Question: I am using the following script to pull the calendar info out of the mysql database and display it on the page. I am trying to re format the date from the standard Mysql date format , but when retrieving it from the database am getting the following error :
'''
Warning: date_format() expects parameter 1 to be DateTime, string given in C:\easyphp\www winfocus\managecalendar.php on line 24
Warning: date_format() expects parameter 1 to be DateTime, string given in C:\easyphp\www winfocus\managecalendar.php on line 24
Warning: date_format() expects parameter 1 to be DateTime, string given in C:\easyphp\www winfocus\managecalendar.php on line 24
Warning: date_format() expects parameter 1 to be DateTime, string given in C:\easyphp\www winfocus\managecalendar.php on line 24
'''
The Database (as you can see the dates are stored correctly):

The script :
'''
<?php
$sql2 = <<<SQL
SELECT *
FROM 'calendar'
SQL;
if(!$result2 = $db->query($sql2)){ die('There was an error running the query [' . $db->error . ']');}
echo '<table class="admintable"> <thead>';
echo '<tr><th>Client Names</th><th>Email</th><th>Tel</th><th>Wedding Date</th><th>Date Created</th><th>Start Time</th><th>End Time</th><th>Price</th><th>Location</th><th>Other Info</th><th>Edit</th><th>Delete</th></tr></thead>';
while($row2 = $result2->fetch_assoc()){
$weddingdate = $row2['weddingdate'];
$formattedweddingdate = date_format($weddingdate, 'd-m-Y');
echo '<tr><td>'.$row2['name'].'</td><td>'.$row2['email'].'</td><td>'.$row2['tel'].'</td><td style="min-width:70px;">'.$formattedweddingdate.'</td><td style="min-width:70px;">'.$row2['datecreated'].'</td><td>'.$row2['starttime'].'</td><td>'.$row2['endtime'].'</td><td>&pound;'.$row2['price'].'</td><td>'.$row2['location'].'</td><td style="min-width:400px;">'.$row2['otherinfo'].'</td><td><a href="managecalendar.php?&key='.$key.'&editwedding='.$row2['id'].'">Edit</a></td><td><a href="calenderdelete.php?&key='.$key.'&delwedding='.$row2['id'].'">Delete</a></td></tr>';}
echo '</table>';
?>
'''
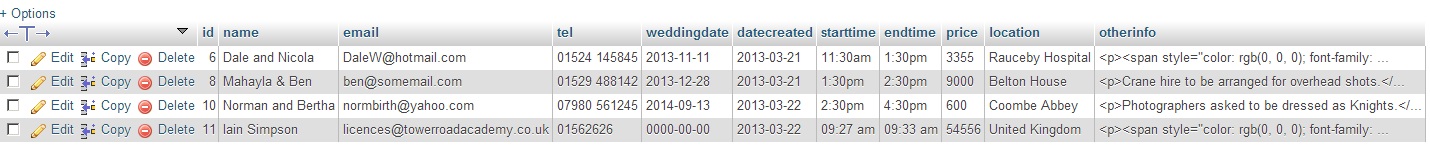
Answer: Best way is use <URL> object to convert your date.
'''
$myDateTime = DateTime::createFromFormat('Y-m-d', $weddingdate);
$formattedweddingdate = $myDateTime->format('d-m-Y');
'''
It will support for PHP 5 >= 5.3.0 only.